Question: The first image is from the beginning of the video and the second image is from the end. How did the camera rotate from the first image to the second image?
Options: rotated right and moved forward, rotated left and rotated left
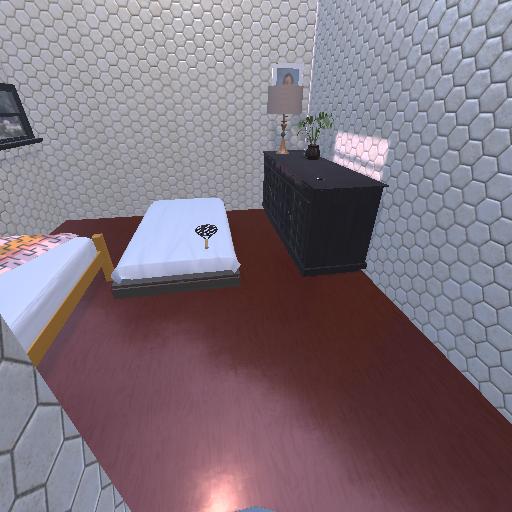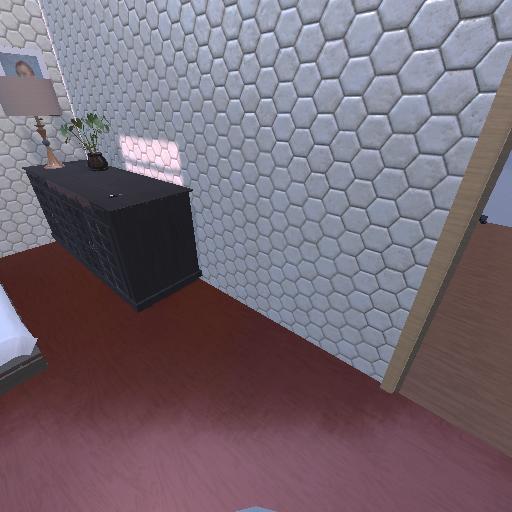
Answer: rotated right and moved forward